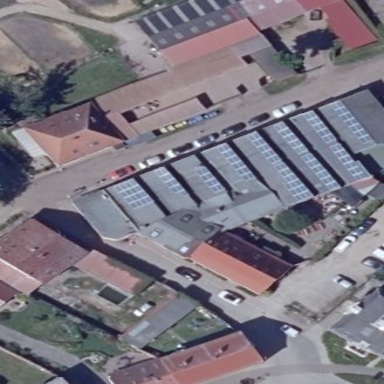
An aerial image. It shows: Commercial building.